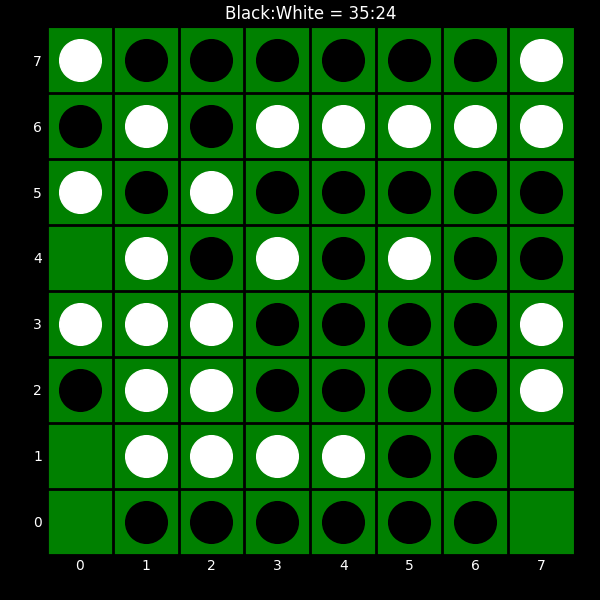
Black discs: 35
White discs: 24